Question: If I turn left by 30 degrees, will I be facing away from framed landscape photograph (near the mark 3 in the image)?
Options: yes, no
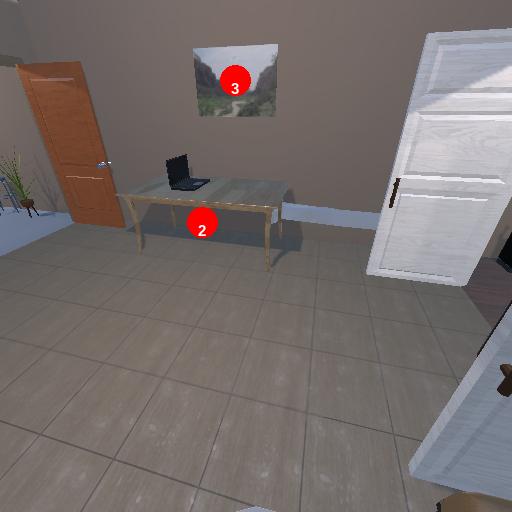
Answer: yes